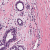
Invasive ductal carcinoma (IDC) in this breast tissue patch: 0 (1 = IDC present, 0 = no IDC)